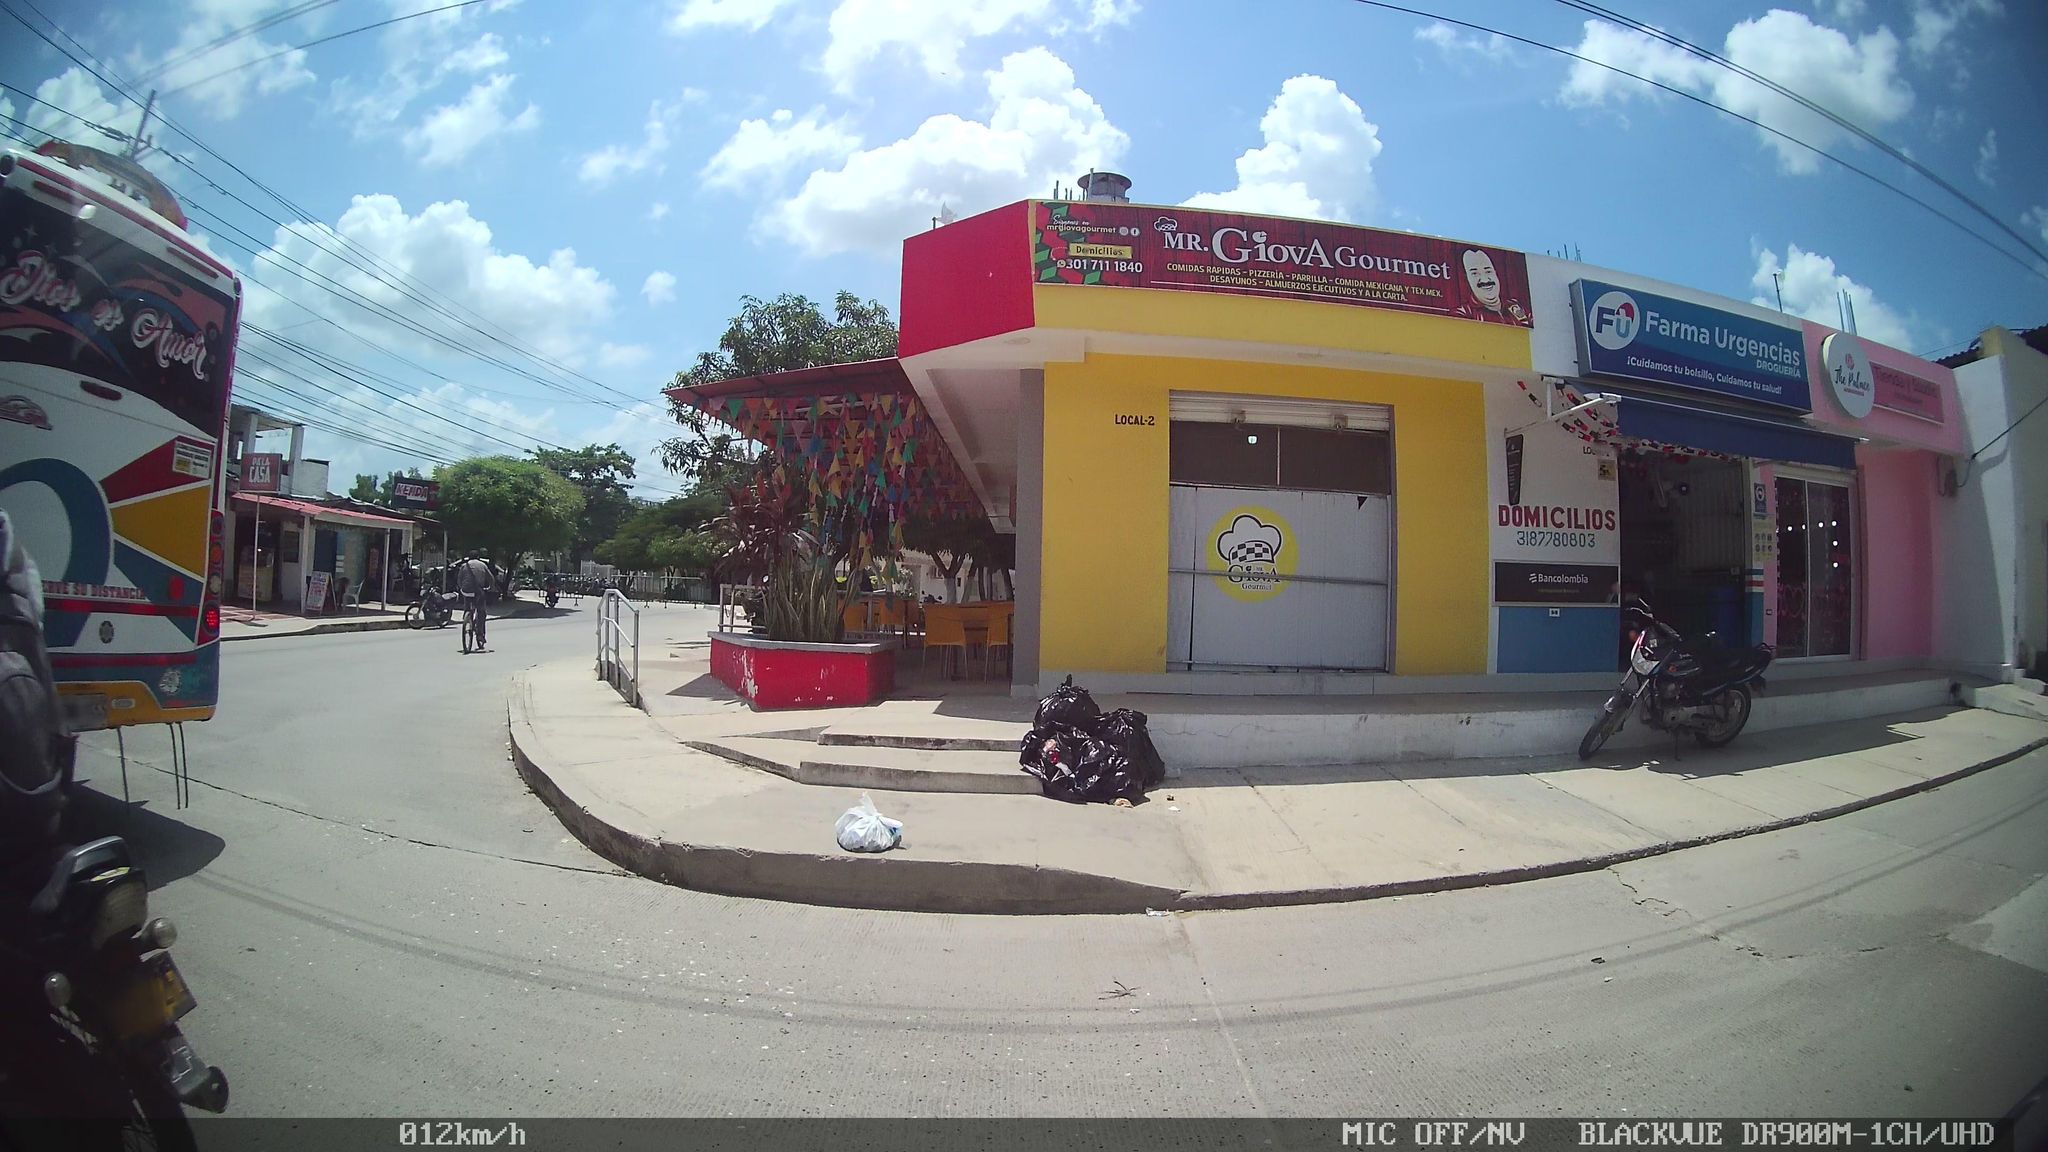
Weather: clear
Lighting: day
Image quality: good
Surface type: driving surface
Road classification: secondary
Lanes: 2.0
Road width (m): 8.0
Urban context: dense urban cluster
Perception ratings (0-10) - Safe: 1.51, Lively: 7.47, Beautiful: 0.96, Boring: 0.42, Depressing: 8.77, Wealthy: 1.8